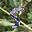
Label: 5